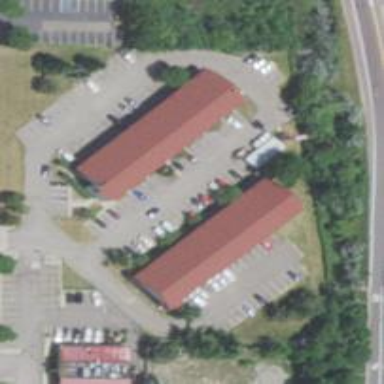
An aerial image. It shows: Commercial building that serves as hotel.